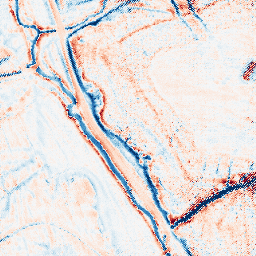
Category: edge_preserving
Decomposition family: bilateral
Decomposition parameters: d: 15
sigma_color: 150
sigma_space: 150
Upsampling method: regularized
Upsampling parameters: scale: 4
lambda_reg: 0.1
Upsampling scale: 4